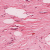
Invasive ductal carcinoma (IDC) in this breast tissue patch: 1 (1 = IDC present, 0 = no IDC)